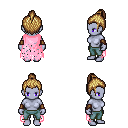
a pixel art fantasy rpg character, female body template, dark elf, purple skin, pink tattered cape, teal pants, blonde short topknot hairstyle, leather bracers, four views (front, back, left, right), 2x2 character sprite sheet, small pixel art, hard edges, no anti-aliasing